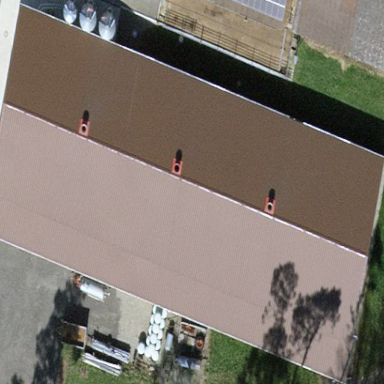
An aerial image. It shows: Farm auxiliary building with gabled roof.